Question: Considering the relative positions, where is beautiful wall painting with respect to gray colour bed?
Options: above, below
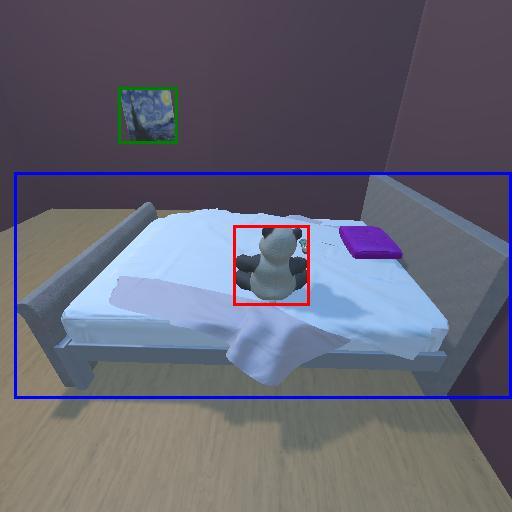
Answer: above